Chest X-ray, AP view. Patient: 33 years old, sex F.
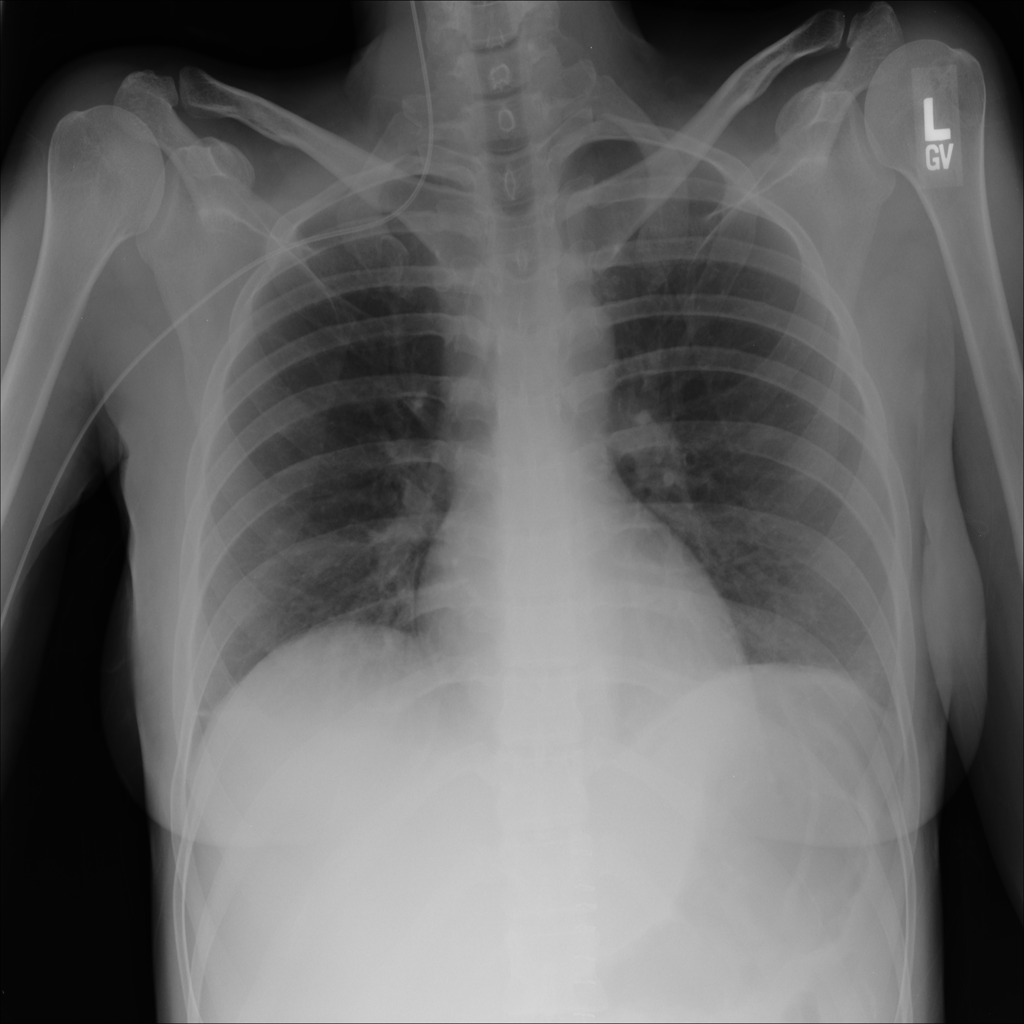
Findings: No Finding